Field crop: maize
Growth stage: 1
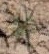
Species: salsola